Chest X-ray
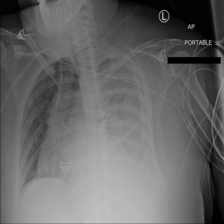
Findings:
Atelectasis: negative
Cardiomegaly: negative
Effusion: negative
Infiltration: positive
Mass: negative
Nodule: negative
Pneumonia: negative
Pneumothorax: negative
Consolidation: negative
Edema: negative
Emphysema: negative
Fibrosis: negative
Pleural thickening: negative
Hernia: negative